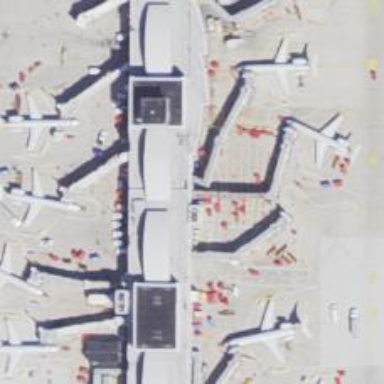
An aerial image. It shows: Airport gate.